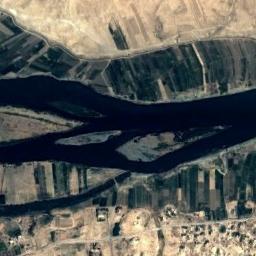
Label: river